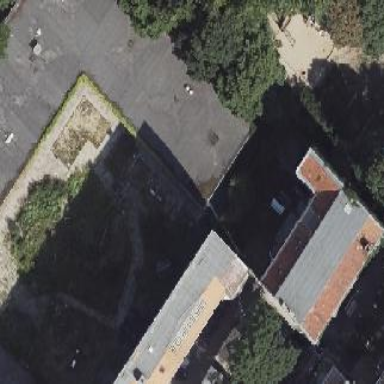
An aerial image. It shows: Kindergarten building.